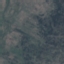
Label: HerbaceousVegetation